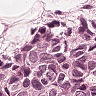
Metastatic tissue present: yes